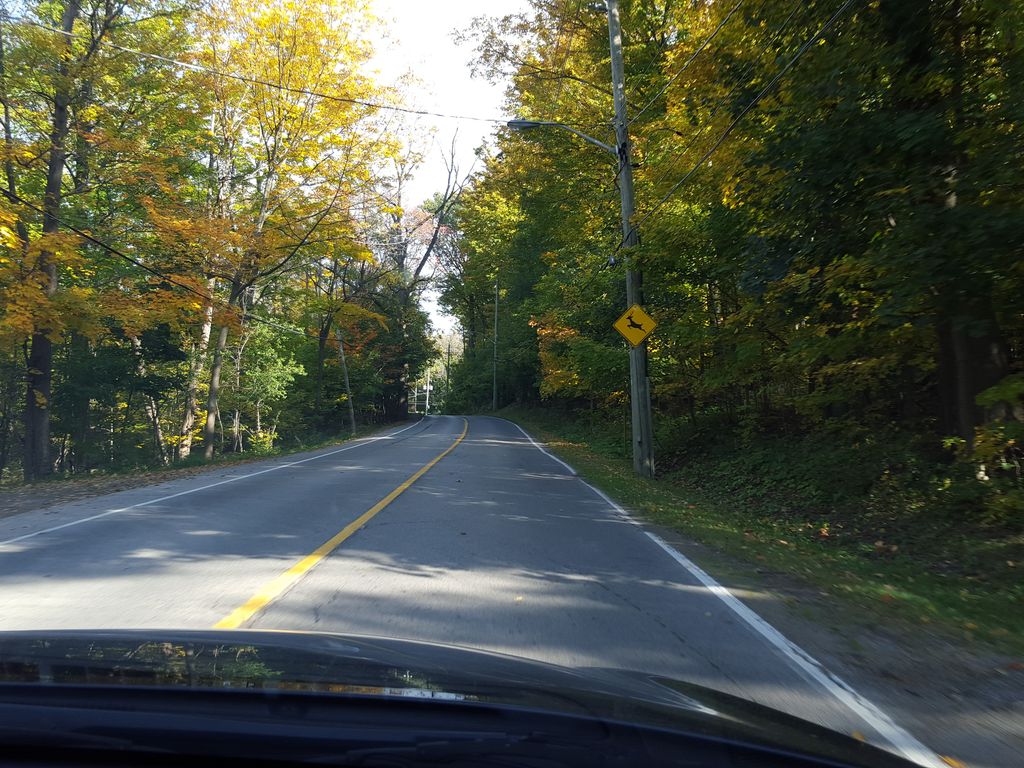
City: hamilton